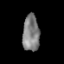
Tissue: lung
Cell type: T cells
Senescence score: 0.1812
Nuclear area (px): 602
Mean DAPI intensity: 127.351